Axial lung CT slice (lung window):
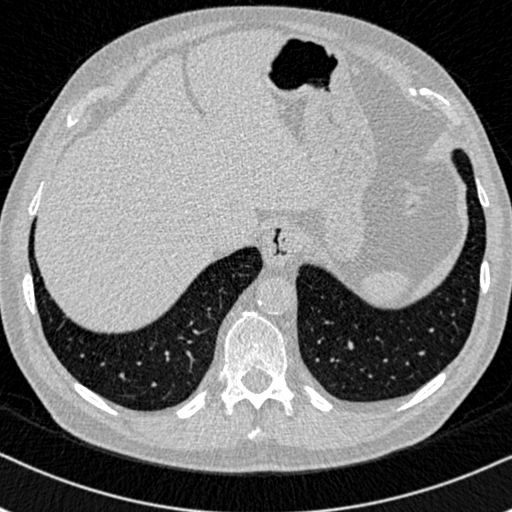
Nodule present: no